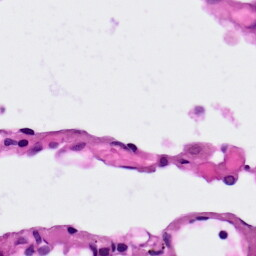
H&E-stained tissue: Lung